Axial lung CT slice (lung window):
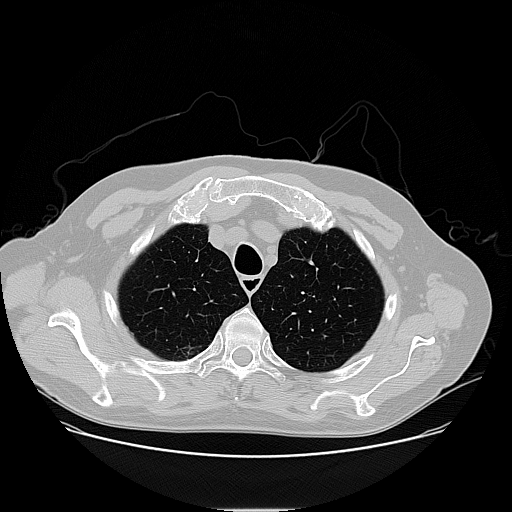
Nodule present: no